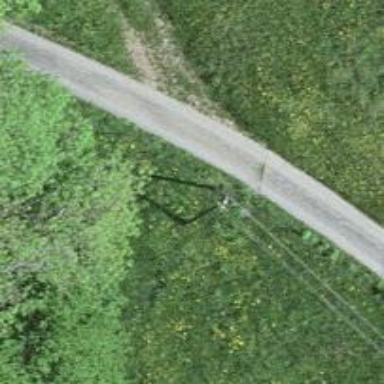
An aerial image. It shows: Power pole.